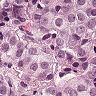
Metastatic tissue present: yes